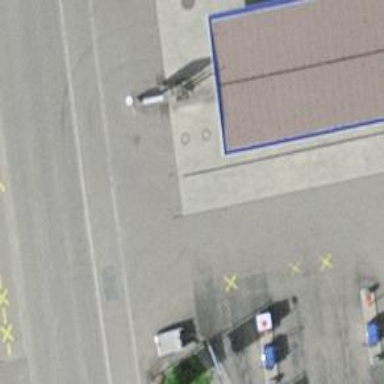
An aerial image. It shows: Fuel station.